Question: I have a number of container divs each holding other column divs, I have tried a JavaScript script to make the half column divs resize at the same height. This has worked but this means that all the other half divs on the page resize to that height. See screenshot below. The half divs have the same ID but in different containers. Is there jQuery or JavaScript code that can resize the height across divs within each individual container?
In the screen shot the top row is one container, the bottom row has the div within a different container. I want the bottom row div to resize to match the height of the tallest div within that separate container. But I want to workout several containers that all resize the inner divs across the page.

Part of the code:
'''
<style>
#page{width:85%; text-align:center;margin:auto;}
#row{width:100%;background:yellow;margin-bottom:1%;}
#container{height: auto;display: table;float:left;}
#header{width:100%;background-color: rgb(0, 143, 213); height:50px;}
#full{width:99%;margin:0.5%;background-color:skyblue;}
.half{width:48%; margin:0.5%;padding:0.5%;float:left; background-color:#1589FF;display: table-cell;}
#third{width:32.333%; float:left; margin:0.5%; background-color:skyblue;}
#th2{width:65.66%; float:left; margin:0.5%; background-color:skyblue;}
#quarter{width:23%; margin:0.5%;padding:0.5%; float:left; background-color:blue;height:100px}
</style>
<script type='text/javascript'>
$(window).load(function(){
$(window).resize( function() {
var $column = $('.column'),
maxHeight = 0;
$column.each( function() {
$(this).removeAttr('style');
if($(this).height() > maxHeight) {
maxHeight = $(this).height();
}
});
$column.height(maxHeight);
}).trigger('resize');
});
</script>
</head>
<body>
<div id="full">Menu</div>
<div id="th2">2/3</div><div id="third">Third</div>
<div id="container">
<div class="half column"><h1>About</h1><p>Lorem ipsum dolor sit amet, consectetur adipiscing elit. Aliquam sodales urna non odio egestas tempor. Nunc vel vehicula ante. Etiam bibendum iaculis libero, eget molestie nisl pharetra in. In semper consequat est, eu porta velit mollis nec.
Lorem ipsum dolor sit amet, consectetur adipiscing elit. Aliquam sodales urna non odio egestas tempor. Nunc vel vehicula ante. Etiam bibendum iaculis libero, eget molestie nisl pharetra in. In semper consequat est, eu porta velit mollis nec. Curabitur posuere enim eget turpis feugiat tempor. Etiam ullamcorper lorem dapibus velit suscipit ultrices. Proin in est sed erat facilisis pharetra.</div>
<div class="half column"><h1>News</h1><p>Lorem ipsum dolor sit amet, consectetur adipiscing elit. Aliquam sodales urna non odio egestas tempor. Nunc vel vehicula ante. Etiam bibendum iaculis libero, eget molestie nisl pharetra in. In semper consequat est, eu porta velit mollis nec.
Lorem ipsum dolor sit amet, consectetur adipiscing elit. Aliquam sodales urna non odio egestas tempor. Nunc vel vehicula ante. Etiam bibendum iaculis libero, eget molestie nisl pharetra in.
</div>
</div>
<div id="container2">
<div class="half column">Half<br>more info</div><div id="quarter">Quarter</div><div id="quarter">Quarter</div>
</div>
</div>
'''
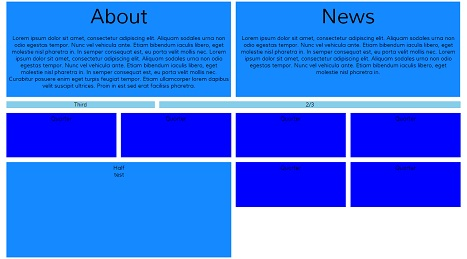
Answer: One solution for your problem if you don't want to write one line for each container and loop through its columns would be to either change class to container on the elements with the id containerX. Like:
'''
$('.container').each(function(index, elem){
var maxHeight;
$(elem).find('.column').each(function(index, elem) {
var height = $(elem).height();
if(height > maxHeight)
maxHeight = height;
});
$(elem).find('.column').height(maxHeight);
});
'''
There can be some syntax error but you should see what I'm trying to do here. In this way you will only resize the columns inside the current container your looping through. But I wonder; have you tried setting the height of columns to 100%? They should never be bigger than it's parent anyway so it wont fill the whole page if not necessary.
Good luck!